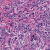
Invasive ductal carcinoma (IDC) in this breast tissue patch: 1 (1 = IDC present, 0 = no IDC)